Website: lowes
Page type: address-validator
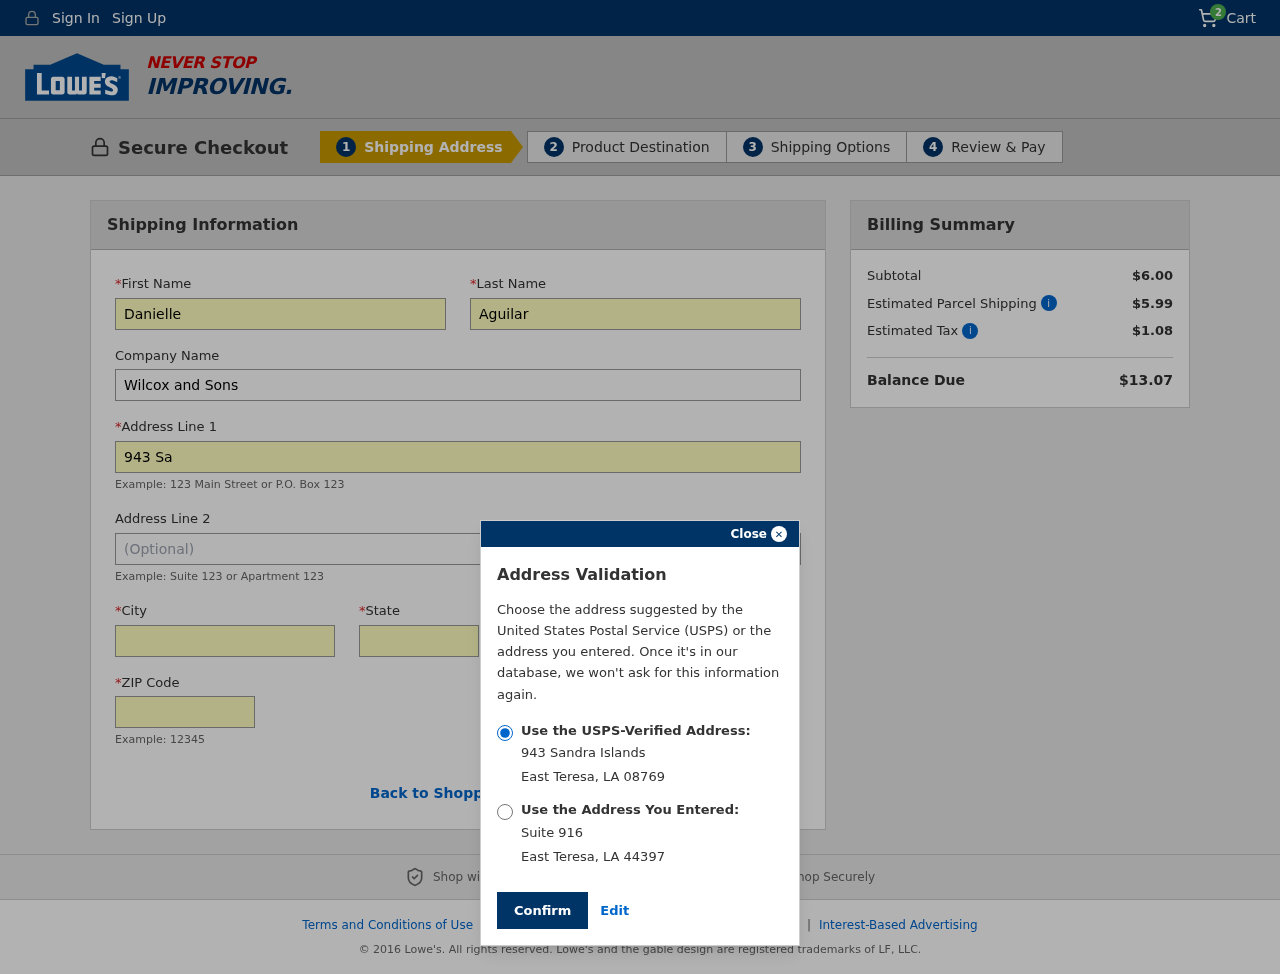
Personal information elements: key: PII_CITY
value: East Teresa
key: PII_COMPANY
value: Wilcox and Sons
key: PII_FIRSTNAME
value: Danielle
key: PII_LASTNAME
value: Aguilar
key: PII_POSTCODE
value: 08769
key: PII_POSTCODE2
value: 44397
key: PII_STATE
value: Louisiana
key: PII_STATE_ABBR
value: LA
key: PII_STREET
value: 943 Sandra Islands
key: PII_STREET2
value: Suite 916
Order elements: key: ORDER_NUM_ITEMS
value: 2
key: ORDER_SUBTOTAL
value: $6.00
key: ORDER_SHIPPING_COST
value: $5.99
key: ORDER_TAX
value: $1.08
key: ORDER_TOTAL
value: $13.07